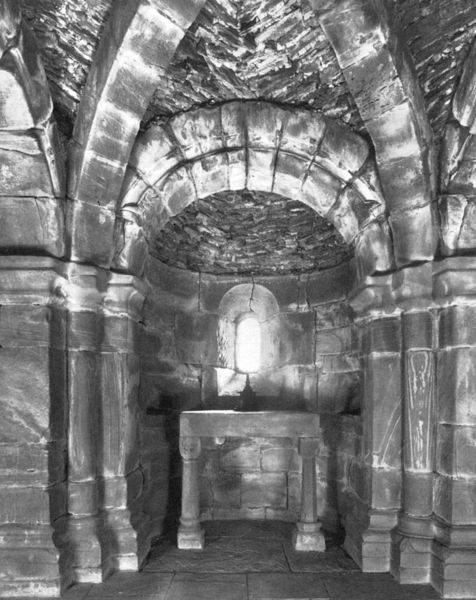
Titel: Rieneck, Kapelle im nördlichen Burgfried der Burg
Standort: Rieneck (EU - D - Bayern - Unterfranken)
Schlagwörter: gemälde, weiß, sand, fenster, grau, licht, pfeiler, raum, schwarz, säulen, tisch, alt, architektur, sockel, stein, steine, kirche, boden, decke, innen, bogen, mauer, rundbogen, kuppel, glanz, foto, erker, fugen, nische, gewölbe, schwarzweiss, zwickel, altar, gemäuer, gruft, glocke, quader, spitzbogen, grab, apsis, romanik, grotte, chor, konche, gegenlicht, verließ, expression, osten, krypta, naturstein, wandpfeiler, much, wow, so, wandsäule, confessio, in this, kruft, scaltar